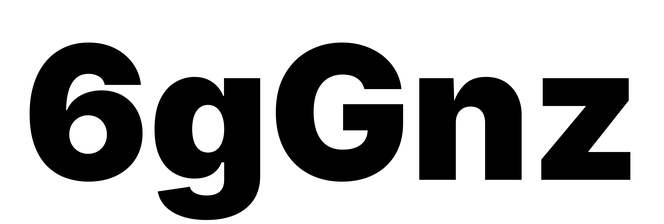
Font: Inter_Black